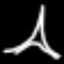
Label: The Eiffel Tower